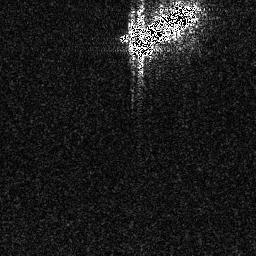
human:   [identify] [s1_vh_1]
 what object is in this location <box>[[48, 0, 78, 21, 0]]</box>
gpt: <ref>1 large ship at the top</ref>